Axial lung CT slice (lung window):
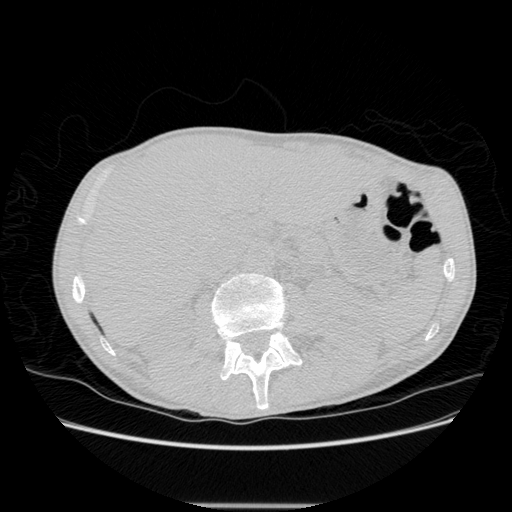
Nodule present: no